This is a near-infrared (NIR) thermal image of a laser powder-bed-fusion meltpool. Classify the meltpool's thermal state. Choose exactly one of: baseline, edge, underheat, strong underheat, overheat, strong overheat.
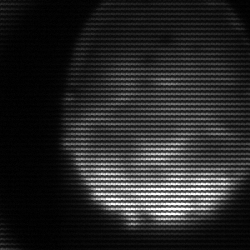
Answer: edge